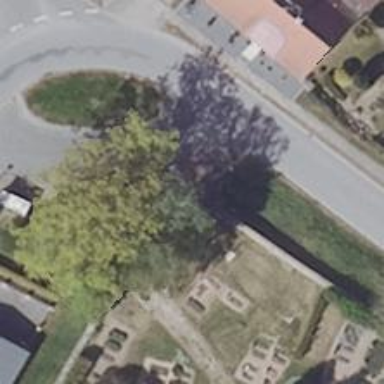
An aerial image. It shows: Historical war memorial.